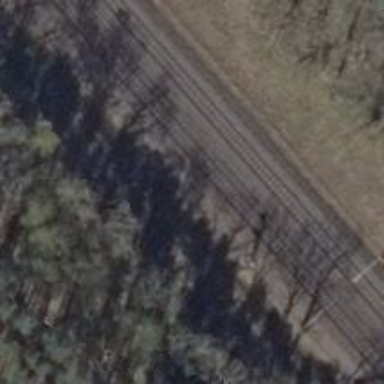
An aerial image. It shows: Railway signal.